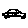
Label: car